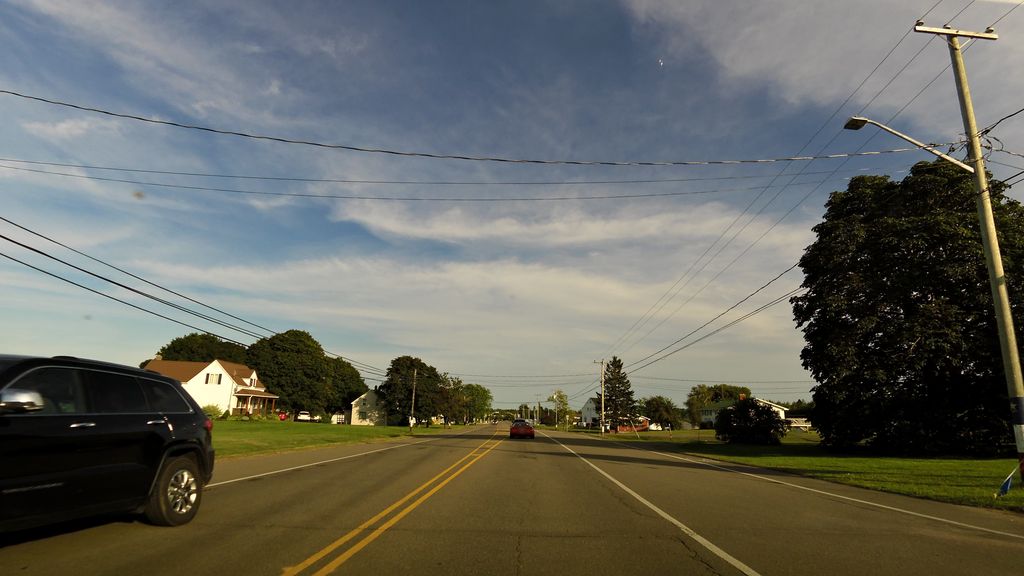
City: charlottetown